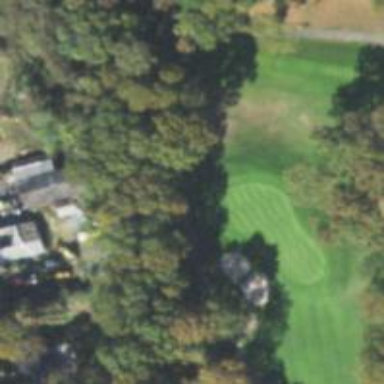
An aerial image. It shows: Path for both road and golf.